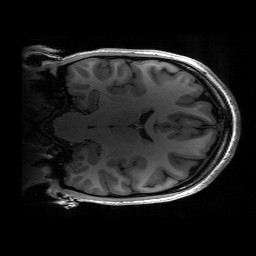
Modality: T1w
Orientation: coronal
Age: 16
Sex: female
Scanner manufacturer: siemens
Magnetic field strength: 3 T
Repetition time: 2.53 s
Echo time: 0.00297 s